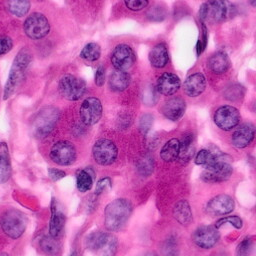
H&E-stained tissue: Pancreatic